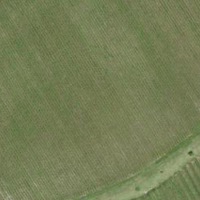
EUNIS habitat code: 40
Species observed at this site:
Parus major
Cygnus olor